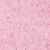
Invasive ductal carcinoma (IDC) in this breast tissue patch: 0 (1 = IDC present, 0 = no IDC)